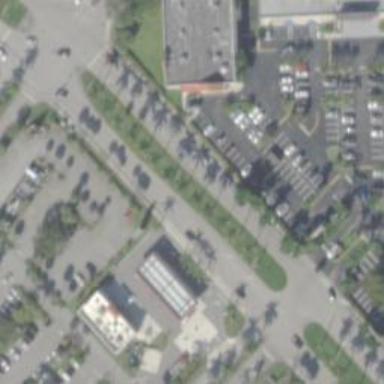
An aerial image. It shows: Tertiary road with asphalt surface and separate sidewalk.